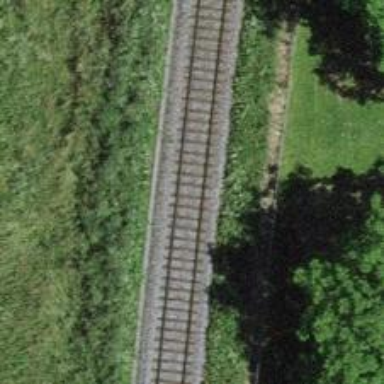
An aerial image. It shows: Single-track railway with electrified contact lines.